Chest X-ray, PA view. Patient: 57 years old, sex M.
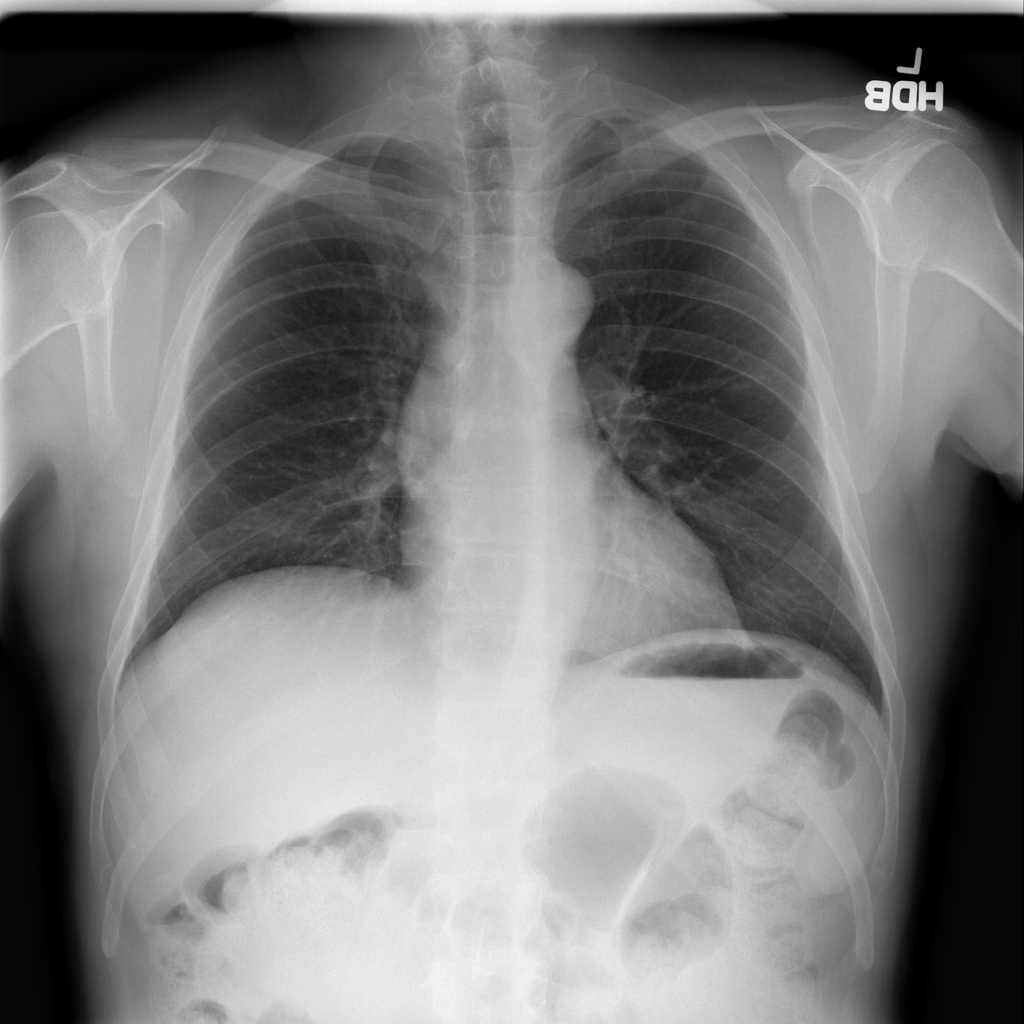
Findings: No Finding